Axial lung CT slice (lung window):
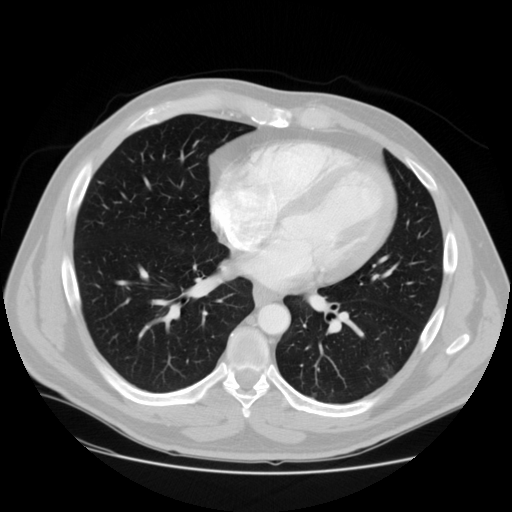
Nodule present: no